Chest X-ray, PA view. Patient: 46 years old, sex M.
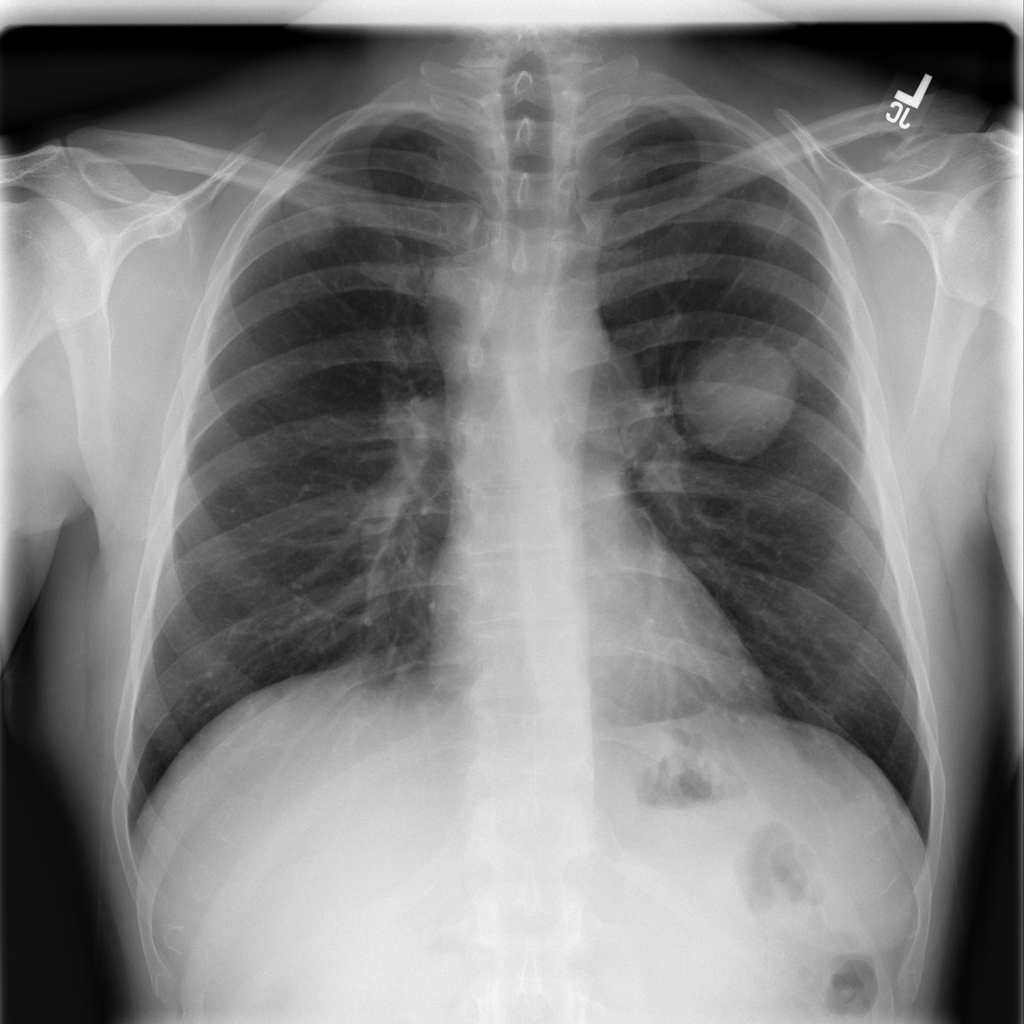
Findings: No Finding